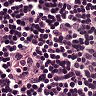
Metastatic tissue present: no